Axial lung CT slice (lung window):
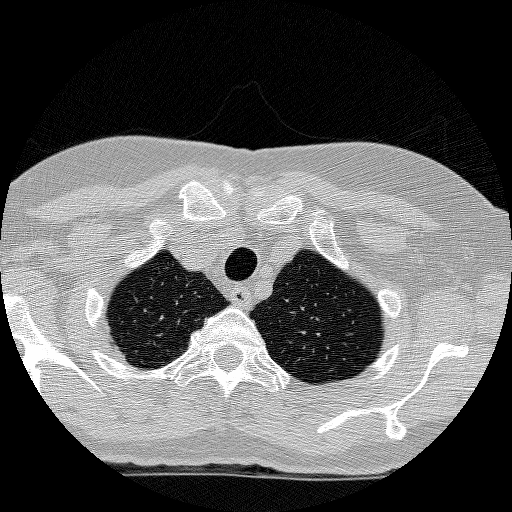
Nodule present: no